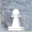
Piece: wP